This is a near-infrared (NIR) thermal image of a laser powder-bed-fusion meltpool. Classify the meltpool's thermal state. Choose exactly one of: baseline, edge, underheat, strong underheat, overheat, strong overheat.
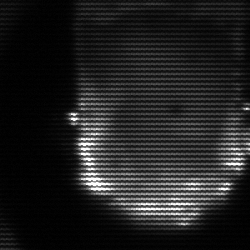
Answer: baseline